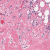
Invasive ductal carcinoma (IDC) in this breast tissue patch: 1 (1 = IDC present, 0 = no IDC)